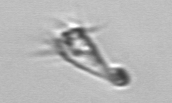
Label: Paratontonia_gracillima